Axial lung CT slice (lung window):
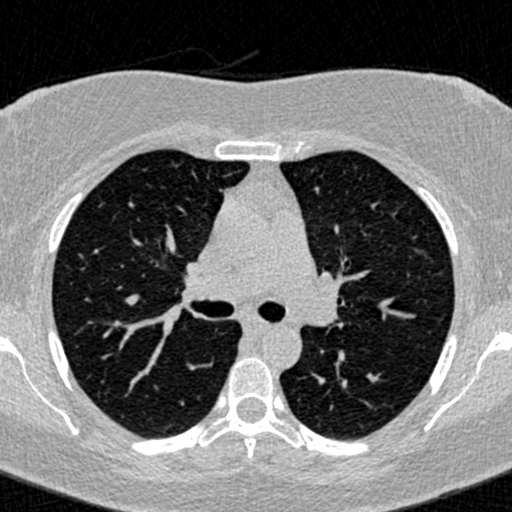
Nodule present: no